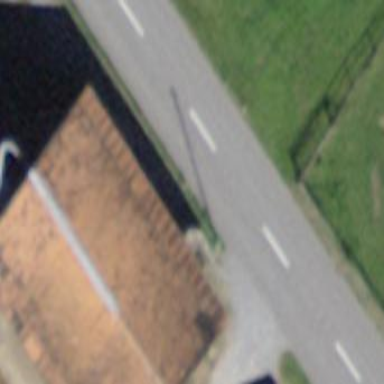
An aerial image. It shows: Barn.